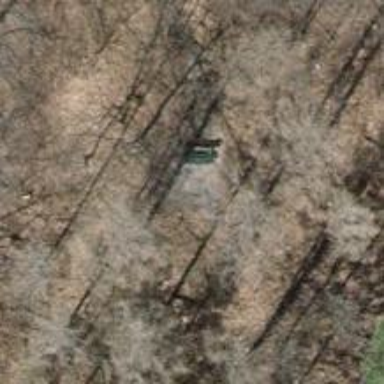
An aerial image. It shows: Bench.